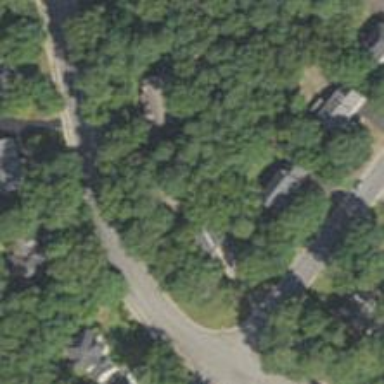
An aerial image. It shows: Driveway leading to service road.